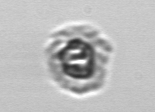
Label: Emiliania_huxleyi